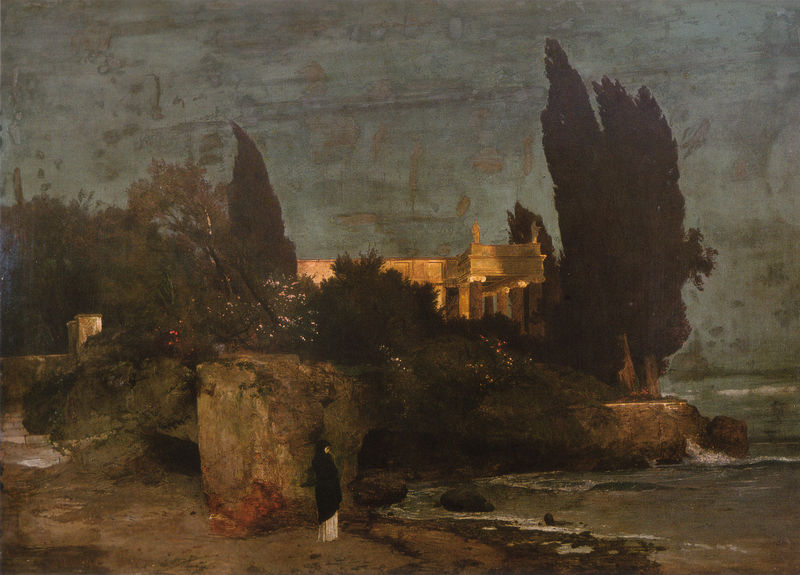
Titel: Villa am Meer (1. Version)
Künstler: Arnold Böcklin
Standort: München
Institution: Schack-Galerie
Schlagwörter: baum, blau, dunkel, felsen, gemälde, himmel, laub, meer, schatten, umhang, wasser, weiß, wolken, bäume, gelb, grün, landschaft, mädchen, ocker, sand, see, ufer, äste, abend, blumen, braun, bunt, frau, grau, kleid, licht, nacht, schwarz, säulen, ölbild, anlage, blüten, dame, gebäude, haus, rose, rosen, rot, schleier, schloss, weg, malerei, rock, symbolismus, mensch, stein, steine, tod, tot, trauer, baumstamm, dämmerung, einsamkeit, ferne, natur, pappeln, strauch, wind, zweige, busch, büsche, einsam, gewässer, sträucher, insel, figur, mantel, decke, person, gebeugt, höhle, rosa, garten, zypressen, gischt, küste, strand, wellen, ruhe, düster, italien, süden, fels, mauer, abendsonne, figuren, romantik, schaum, brandung, staffage, sturm, unwetter, wehen, melancholie, melancholisch, stufen, allein, warten, grass, bucht, ruine, antike, bayern, orient, münchen, palast, abschied, zypresse, höhlen, kapitelle, pantheon, flecken, villa, eiss, schwarzw, statuen, grab, antik, böcklin, grotte, griechenland, atmosphäre, tempel, leuchtend, golden, arnold böcklin, verfallen, zerfallen, teine, symbolisch, duster, gisch, staffagefigur, dress, sea, wehmut, kreta, sky, woman, sands, bäzme, beach, tree, trees, building, frau am meer, straucgh, ppböcklin, ufer dunkel